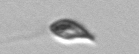
Label: Cryptophyta